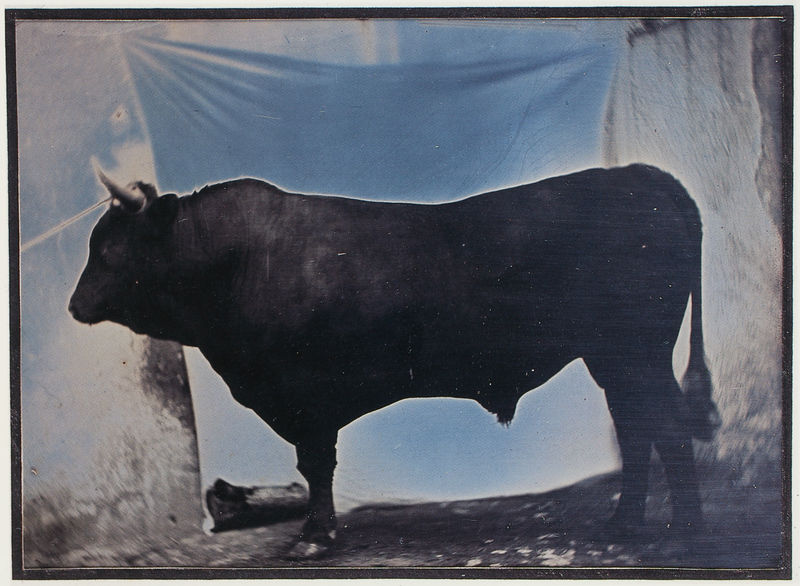
Titel: Taureau, Aurillac; Taurus Aurillac
Künstler: Louis-Auguste Bisson
Institution: Paris, collection Gérard-Lévy
Schlagwörter: blau, dunkel, himmel, grau, hell, holz, profil, schwarz, tier, tuch, wand, steine, horn, vorhang, stamm, boden, schnur, strick, beine, hellblau, hufe, schwanz, schweif, spanien, rind, silhouette, tau, kraft, seitenansicht, geschlecht, fotorealistisch, foto, fotografie, penis, meuer, seil, koloriert, männlich, maul, stark, hörner, bulle, ochse, stier, hoden, gefärbt, kraftvoll, aura, angebunden, tuh, eingefärbt, härner